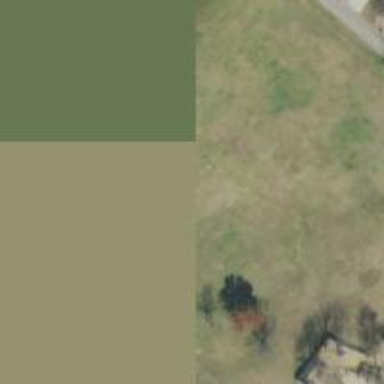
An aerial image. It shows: Grassy plot area designated for zoning.